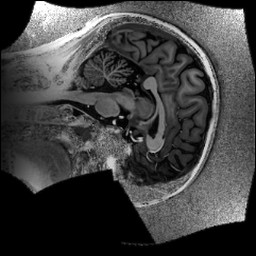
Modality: UNIT1
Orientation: sagittal
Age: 27
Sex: female
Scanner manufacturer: siemens
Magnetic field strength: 6.98 T
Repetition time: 6 s
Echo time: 0.00283 s